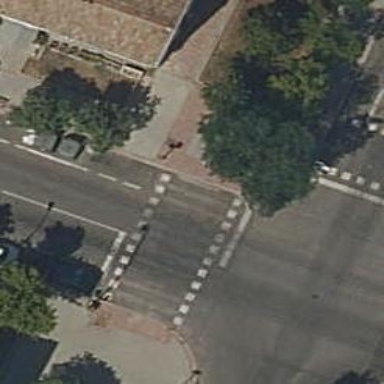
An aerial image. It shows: Road crossing with traffic signals.